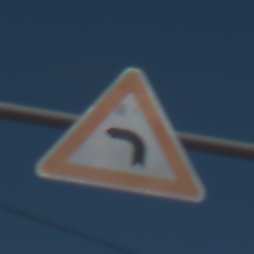
Verkehrszeichen: KurveLinks
Umgebung: Outdoor, Urban
Tageszeit: MorningAfternoon
Wetter: Clear
Licht: Natural
Jahreszeit: NotSpecified
Kontrast: HighContrast